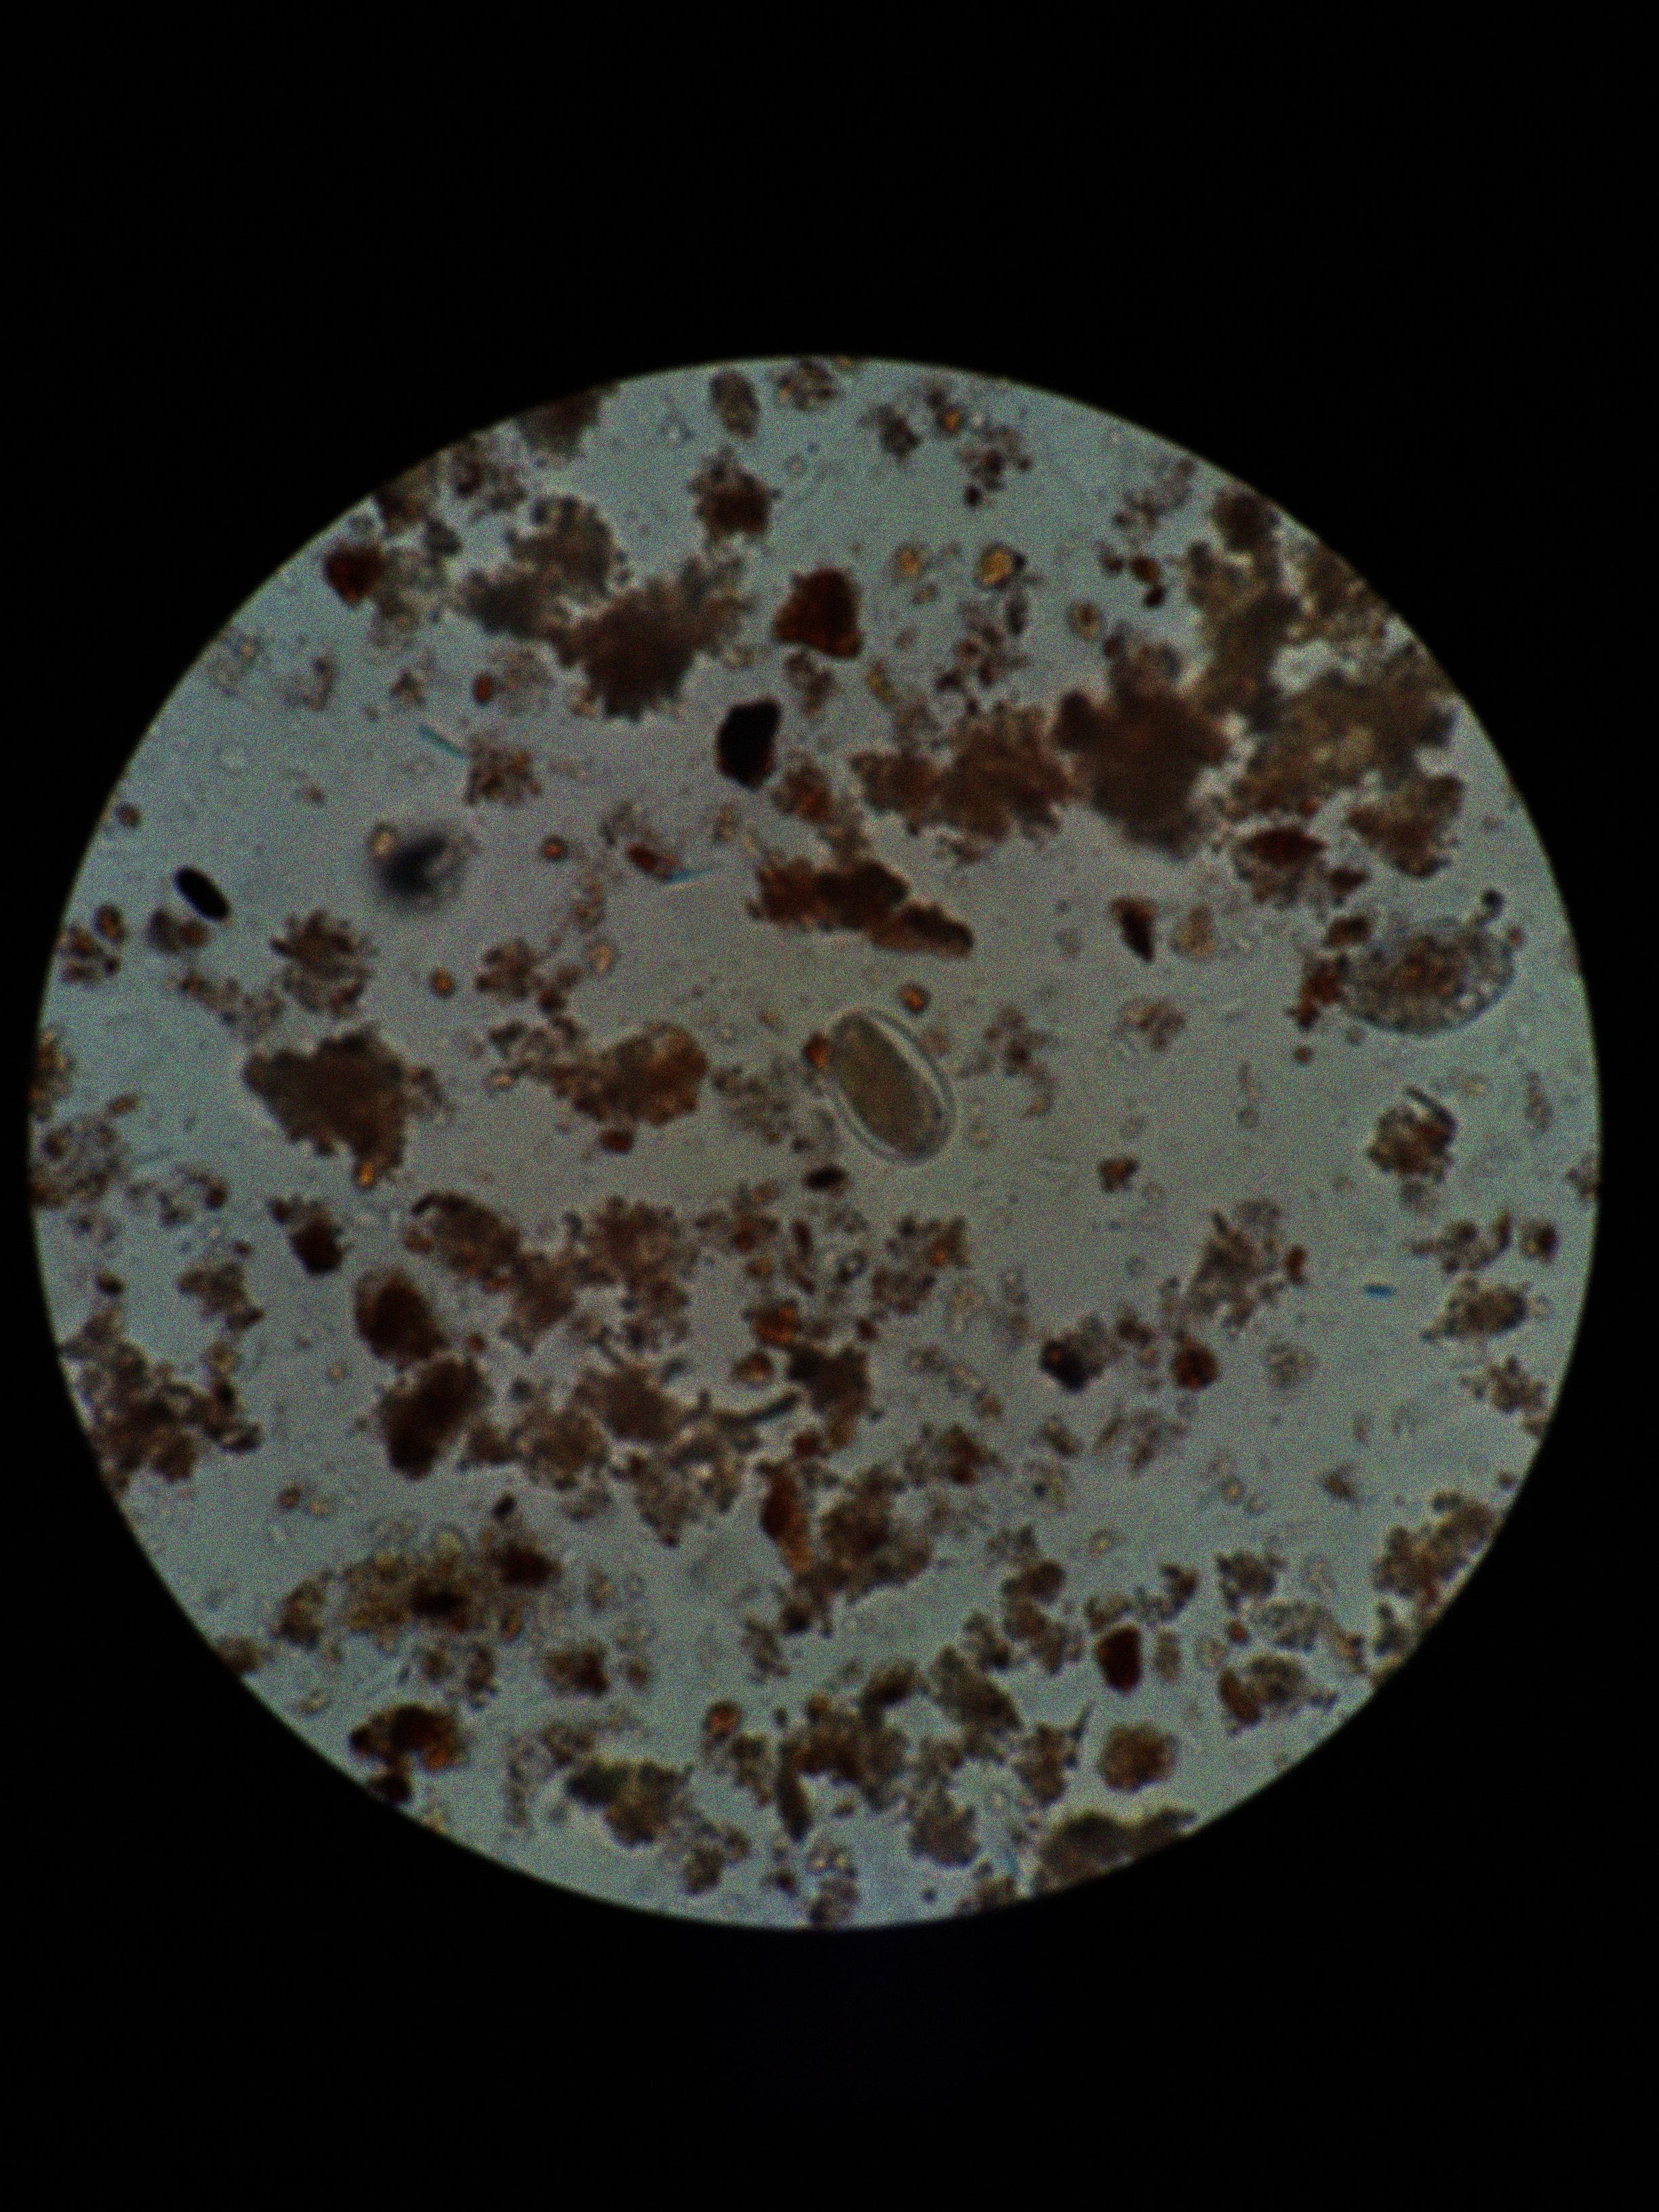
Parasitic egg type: Hookworm egg